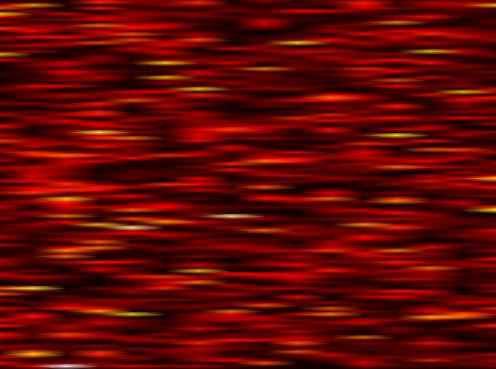
Label: FOFDM